Field crop: maize
Growth stage: 2
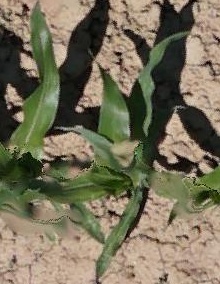
Species: maize